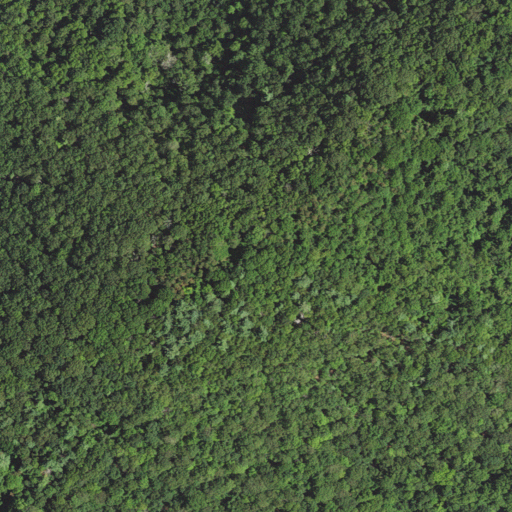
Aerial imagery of mountain in North Carolina named The Peak containing deciduous forest and mixed forest